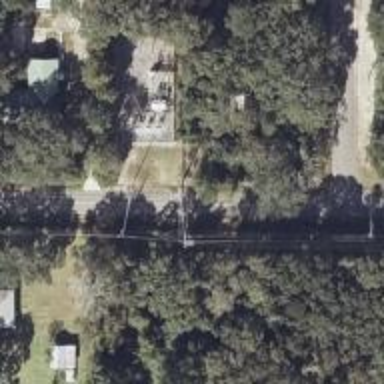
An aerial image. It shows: Power pole.